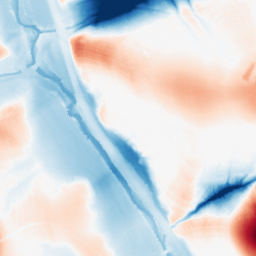
Category: morphological
Decomposition family: tophat_combined
Decomposition parameters: size: 50
Upsampling method: bspline
Upsampling parameters: scale: 4
Upsampling scale: 4